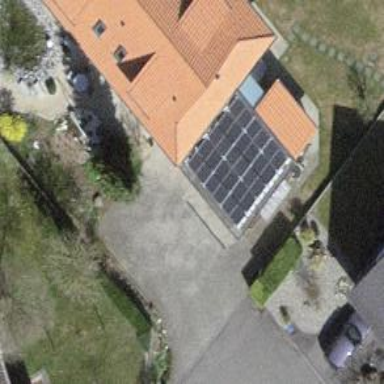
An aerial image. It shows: Solar power generator.